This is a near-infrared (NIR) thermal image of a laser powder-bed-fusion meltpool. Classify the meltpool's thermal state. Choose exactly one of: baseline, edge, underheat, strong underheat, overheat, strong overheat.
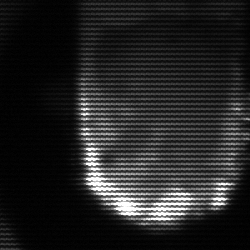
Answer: baseline